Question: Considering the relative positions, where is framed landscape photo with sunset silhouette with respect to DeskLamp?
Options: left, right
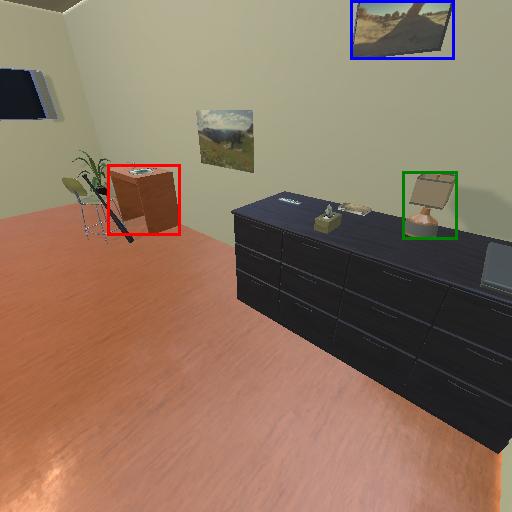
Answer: left